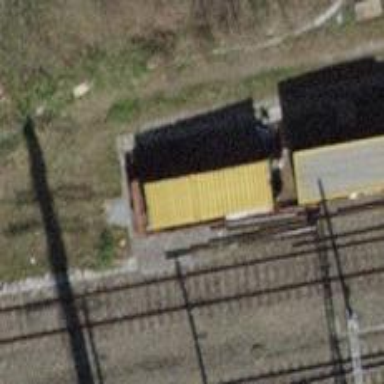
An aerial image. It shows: Railway buffer stop.